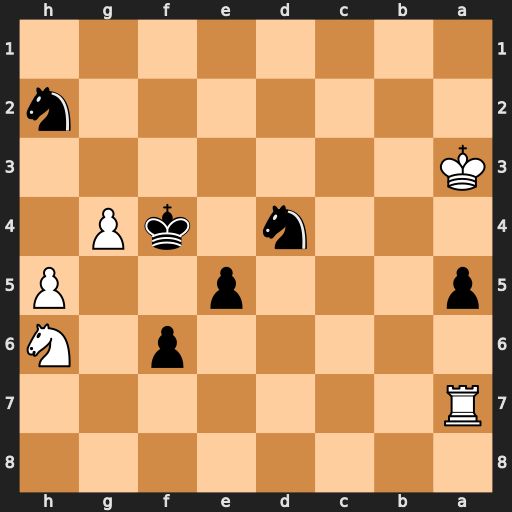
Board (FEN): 8/R7/5p1N/p3p2P/3n1kP1/K7/7n/8
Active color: b
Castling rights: -
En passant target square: -
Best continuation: Nb5+ Ka4 Nxa7